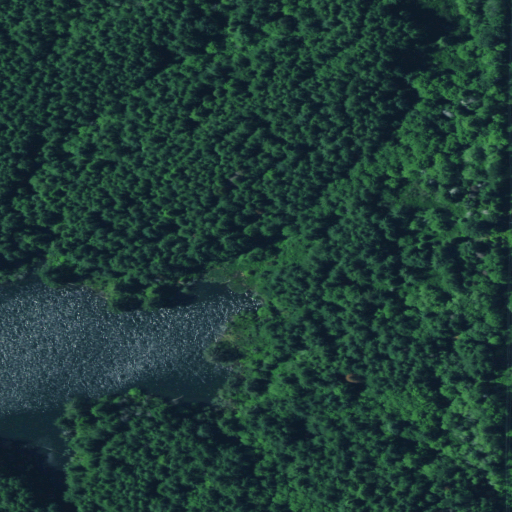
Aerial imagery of valley in Oregon named Archie Gulch containing mixed forest, evergreen forest, open water, shrub, deciduous forest, and grassland